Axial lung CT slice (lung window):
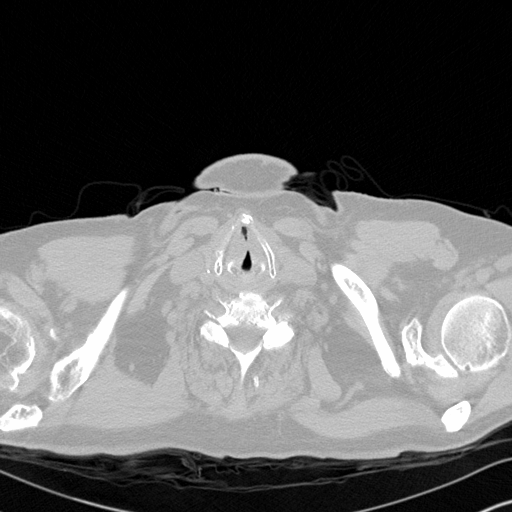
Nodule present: no